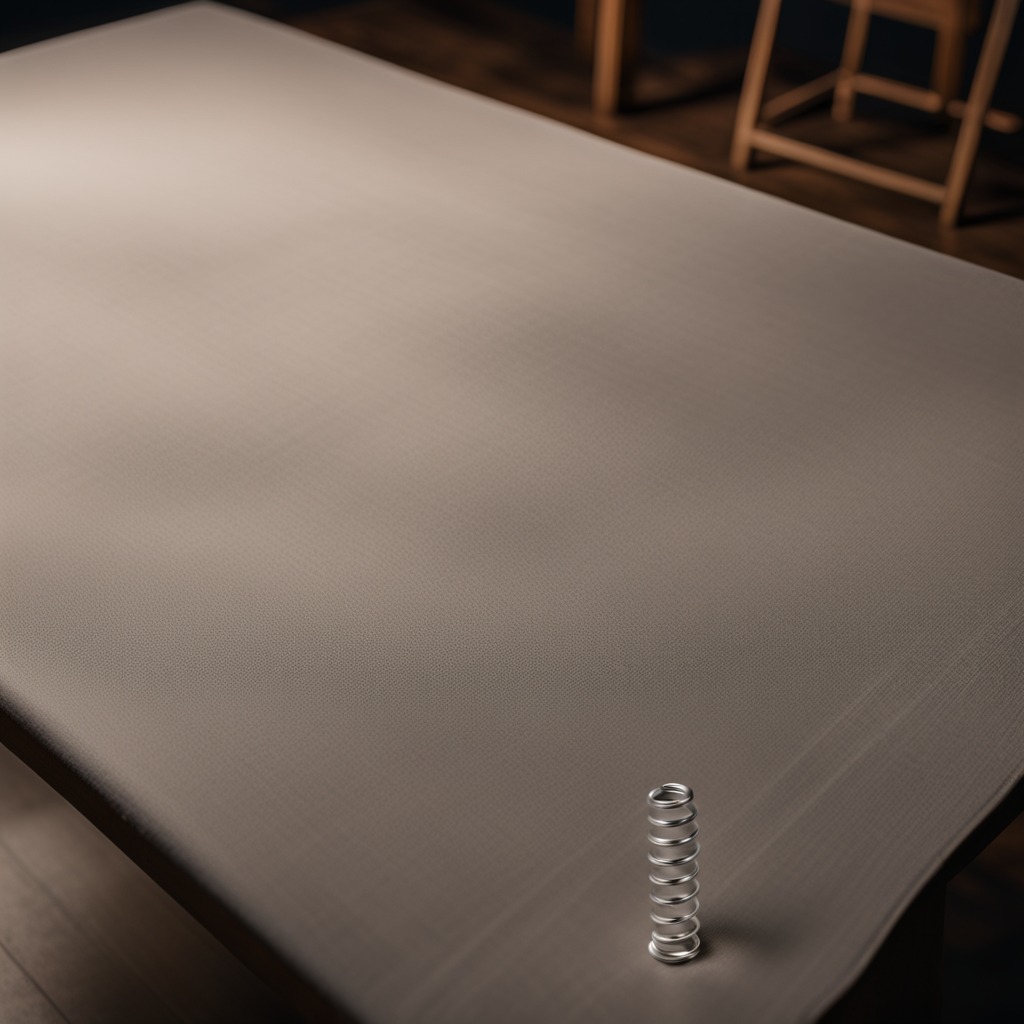
A coiled metal spring is lying on the wooden table.